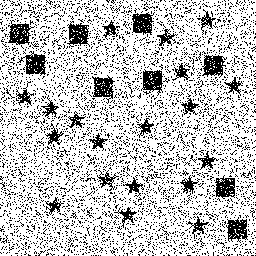
Squares: 9
Triangles: 0
Stars: 19
Total shapes: 28